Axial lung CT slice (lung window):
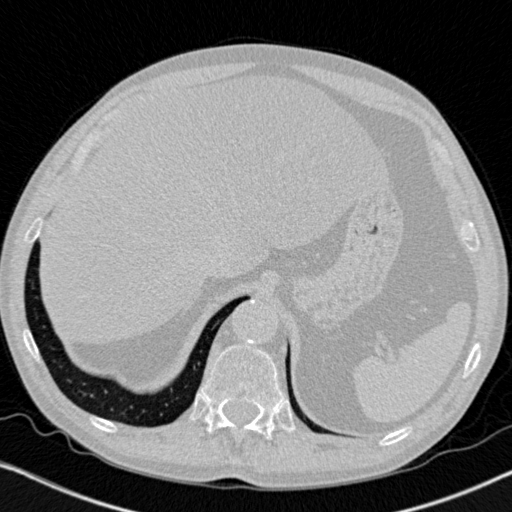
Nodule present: no